Interaction volume radius: 5 \u00c5
Interaction volume height: 15 \u00c5
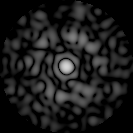
Disorder parameter: 0.7915